Question: I have an html menu looks like (I use bootstrap)

The code:
'''
<div class="container">
<ul class="thumbnails" style="text-align: center">
<li class="">
<a href="path" target="_blank" class="thumbnail" style="vertical-align: middle; text-decoration: none; text-align: center; background: #ffffff;">
<img src="money.png" alt="trigstopfactor" width="120" height="150" />descr</a>
</li>
'''
I need to have all thumbnail elements have the same height and make the text content (or text and image) aligned vertically at the middle of thumbnail. I tried a lot css options, no result
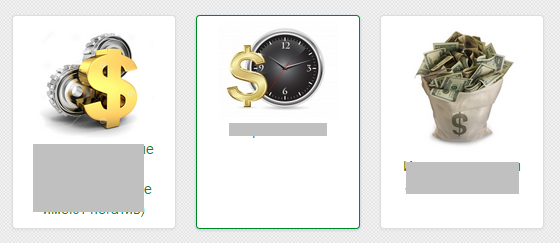
Answer: I have created a pen of the same with the same html and following css:
Try this: <URL>
'''
ul {
margin:0;
padding:0;
list-style:none;
overflow:hidden;
}
ul.thumbnails li {
float:left;
border:1px solid red;
}
ul.thumbnails li img {
vertical-align:middle;
display:block;
border:1px solid black;
}
'''